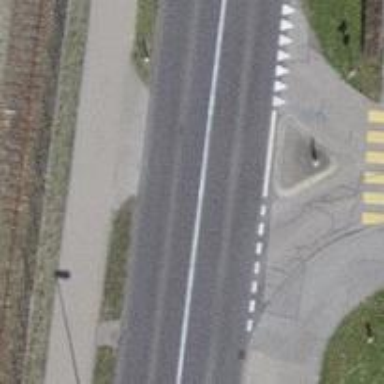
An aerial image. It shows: Primary highway with separate sidewalks on both sides.